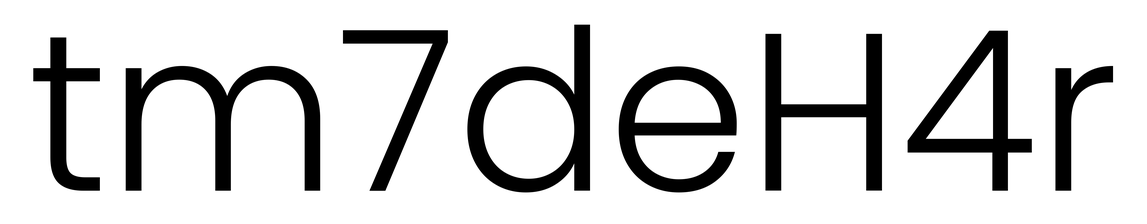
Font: Poppins-Light